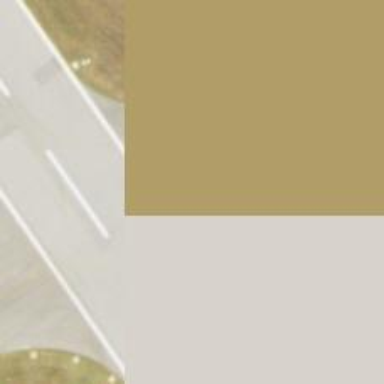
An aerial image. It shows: Taxiway at the airport with asphalt surface.